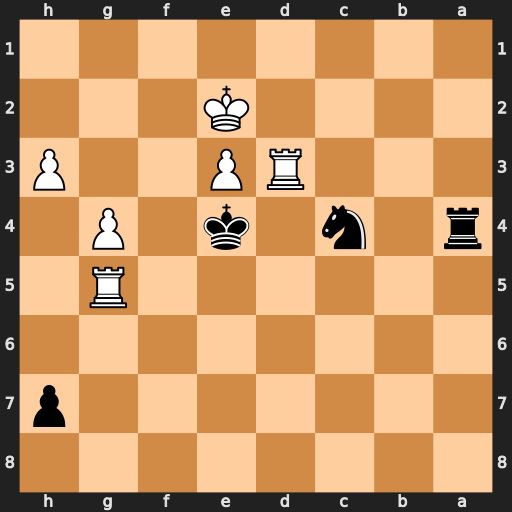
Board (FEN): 8/7p/8/6R1/r1n1k1P1/3RP2P/4K3/8
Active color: b
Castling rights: -
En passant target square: -
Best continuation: Ra2+ Ke1 Kxd3